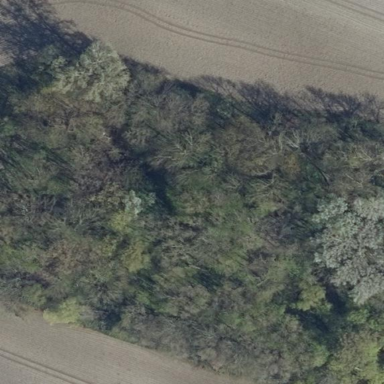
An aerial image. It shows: Forest area.